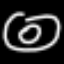
Label: donut